Question: This is how I am getting the pageviews of a url for a custom interval (usually the date of creation of the url and the present)
'''
$ga->requestReportData(
$ga_profile_id,
array('date'),
array('pageviews'),
'date',
'pagePath == '.$ga_url,
$ga_start, /* Creaton day */
date("Y-m-d", strtotime("0 day", time())), /* Today */
null,
1000
);
$results = $ga->getResults();
'''
The thing is that some of the urls are old and then my chart looks too saturated:

So I would like to check the value of the interval in days, and if its big enough; get the pageviews by weeks (and then if its big enough, maybe in months?)
Is it posible?
This is how I am generating the Chart, by the way:
'''
google.load("visualization", "1", {packages:["corechart"]});
google.setOnLoadCallback(drawChart);
function drawChart() {
var data = new google.visualization.DataTable();
<!-- Create the data table -->
data.addColumn('string', 'Day');
data.addColumn('number', 'Lecturas');
<!-- Fill the chart with the data pulled from Analtyics. Each row matches the order setup by the columns: day then pageviews -->
data.addRows([
<?php
foreach($results as $result) {
echo '["'.date('M j',strtotime($result->getDate())).'", '.$result->getPageviews().'],';
}
?>
]);
var chart = new google.visualization.AreaChart(document.getElementById('chart'));
chart.draw(data, {width: 630, height: 180, title: '<?php echo $ga_start.' - '. date("Y-m-d", strtotime("0 day", time())); ?>',
colors:['#999999','#ff0000'],
areaOpacity: 0.1,
hAxis: {textPosition: 'in', showTextEvery: 30, slantedText: false, textStyle: { color: '#555555', fontSize: 10 } },
pointSize: 5,
legend: 'none',
chartArea:{left:0,top:30,width:"100%",height:"100%"}
});
'''
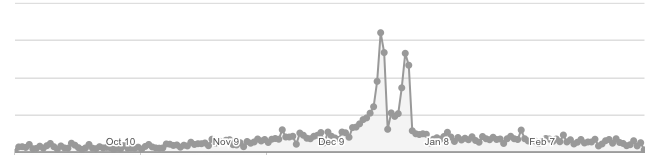
Answer: Using 'date' as a dimension in your query is retrieving pageviews per day -- you can use 'week' or 'month' dimensions instead.
See <URL>
Make sure to change both the dimension and the sort parameters, like
'''
$ga->requestReportData(
$ga_profile_id,
array('week'),
array('pageviews'),
'week',
...
'''